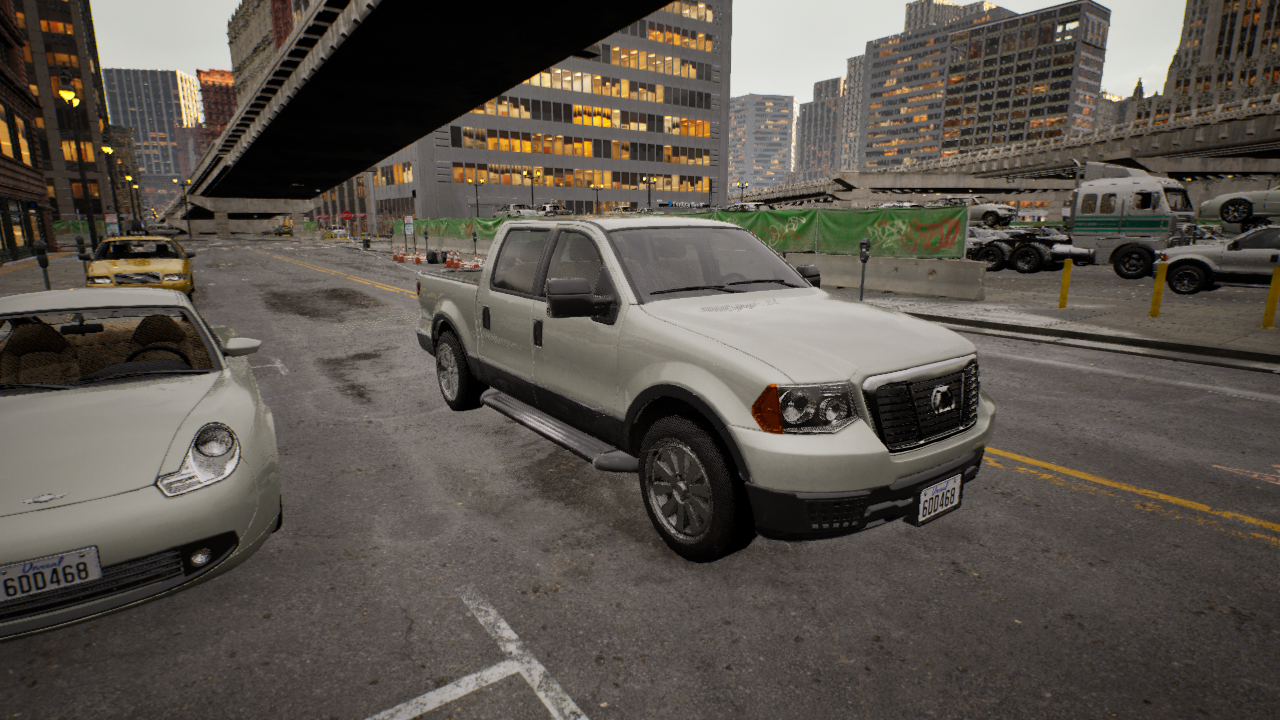
Venue: downtown
Lighting: golden hour
Vehicle rig: pickup